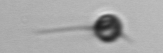
Label: Acanthoica_quattrospina